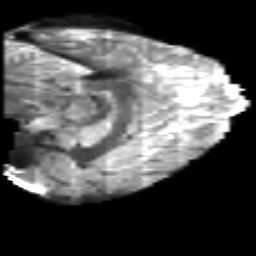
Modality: T2w
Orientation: sagittal
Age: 21
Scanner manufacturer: philips
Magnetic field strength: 3 T
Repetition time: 8.6 s
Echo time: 0.127 s